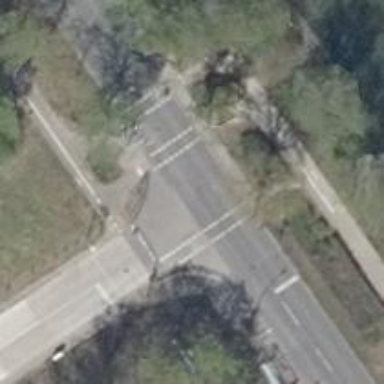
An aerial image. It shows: Cycleway crossing with traffic signals.